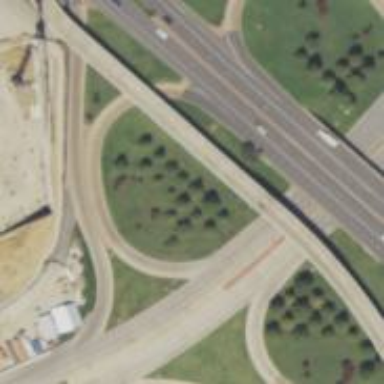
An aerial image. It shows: Motorway junction.